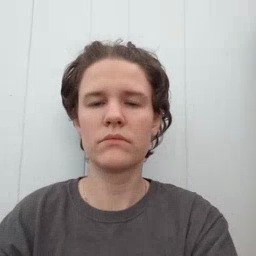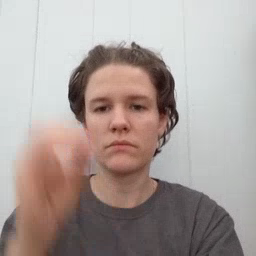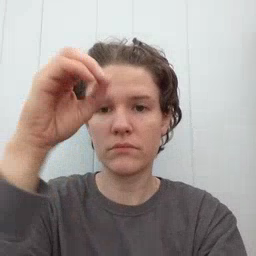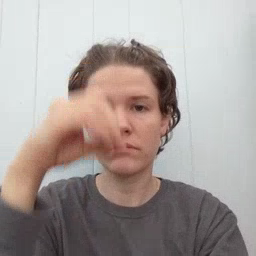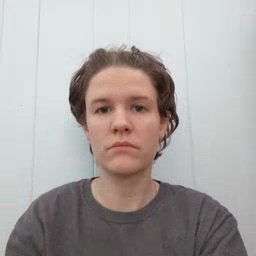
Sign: owl